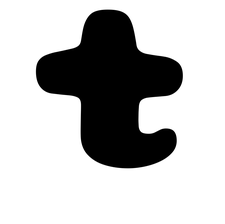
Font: Gluten_ExtraBold